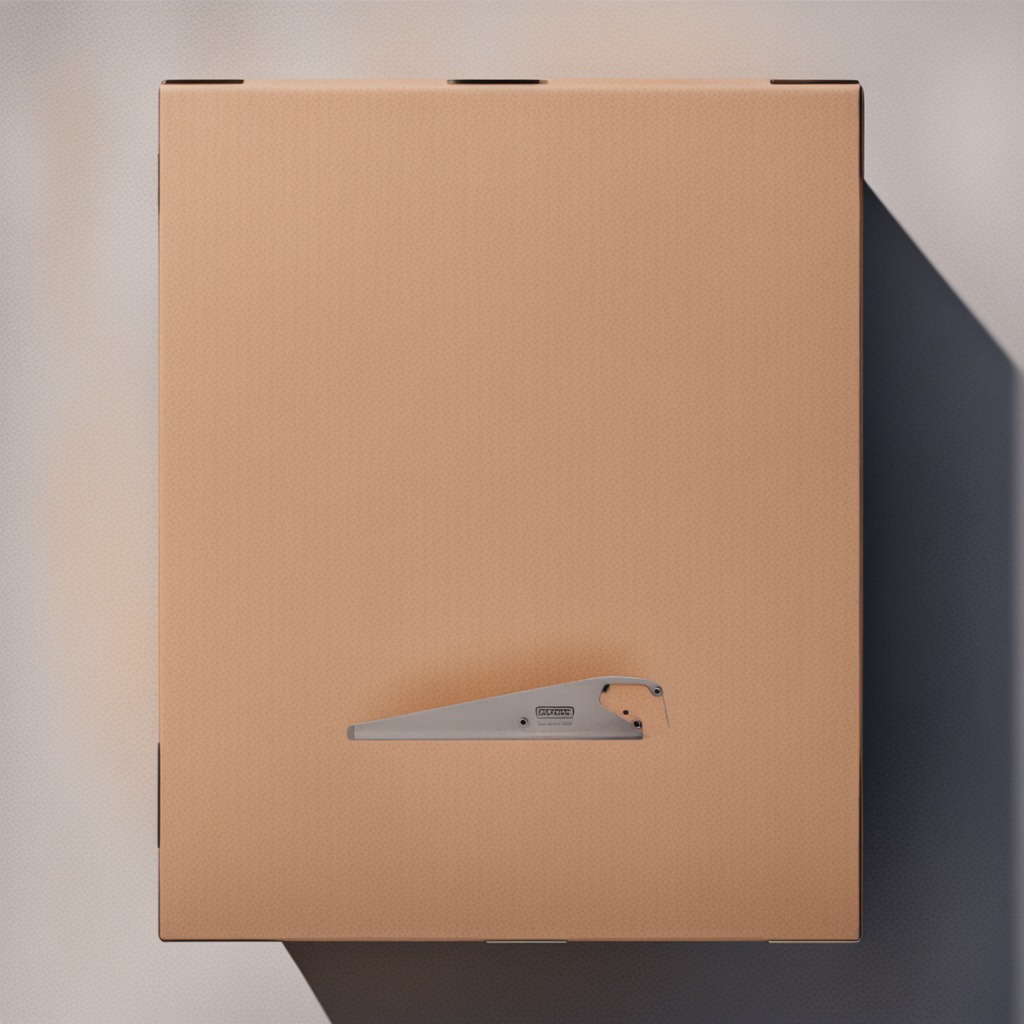
A metal saw is lying on a cardboard box surface in an outdoor workshop during daytime bright natural light soft shadows slightly creased but